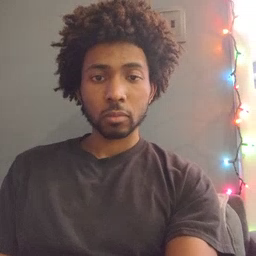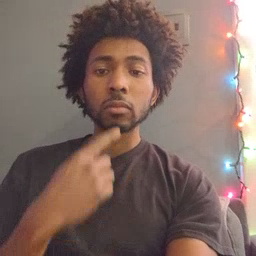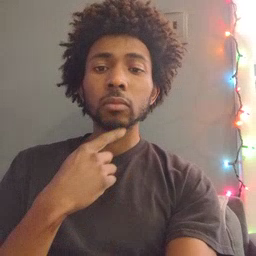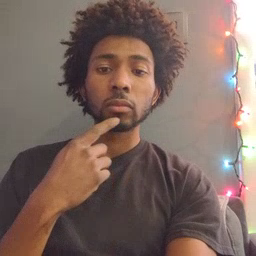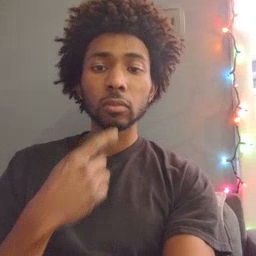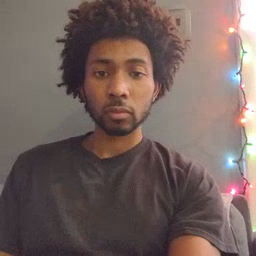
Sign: chin